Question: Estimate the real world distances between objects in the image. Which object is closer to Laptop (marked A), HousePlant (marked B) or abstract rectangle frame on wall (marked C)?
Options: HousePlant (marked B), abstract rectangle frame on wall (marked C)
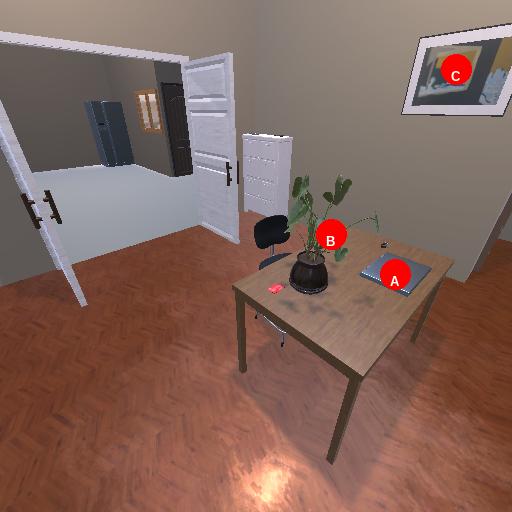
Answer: HousePlant (marked B)